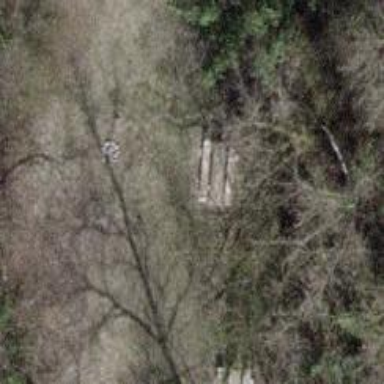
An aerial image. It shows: Picnic table located in leisure land area.